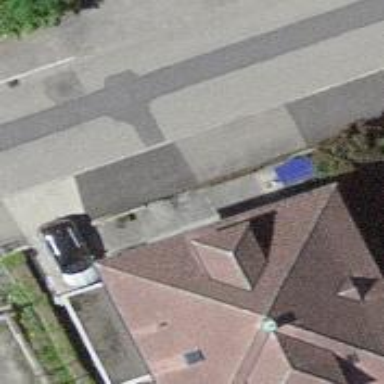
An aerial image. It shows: Residential building.